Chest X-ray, PA view. Patient: 33 years old, sex M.
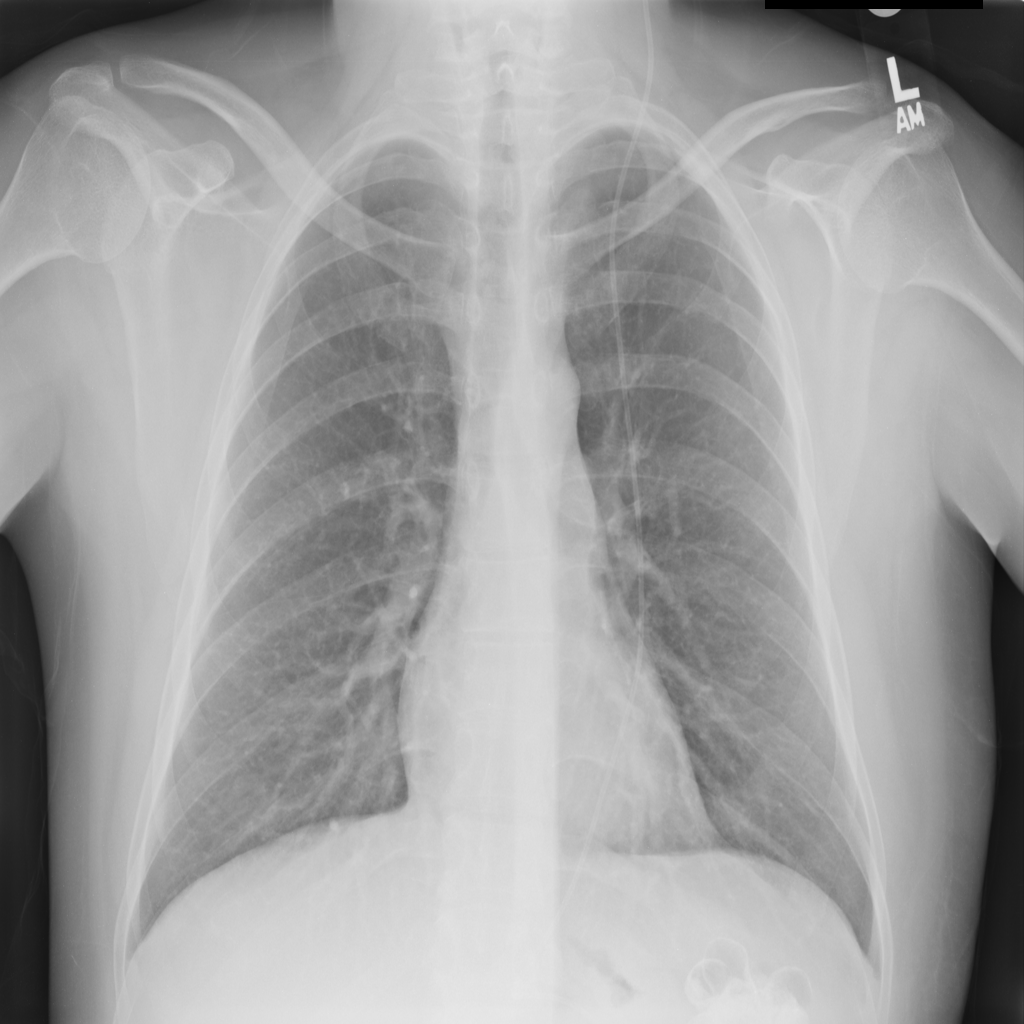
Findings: No Finding